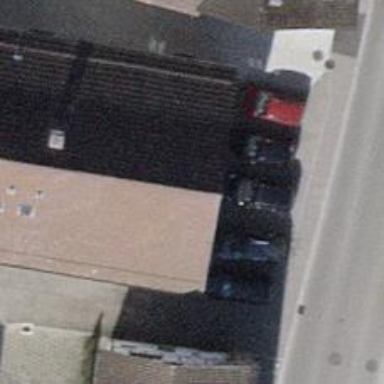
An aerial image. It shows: Convenience shop.